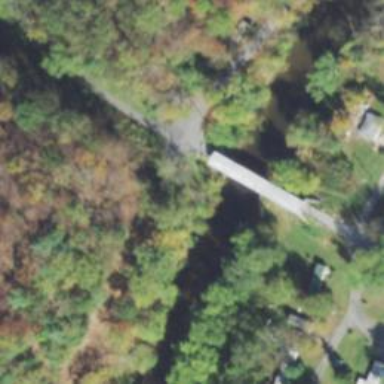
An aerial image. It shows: Covered bridge on unclassified road.